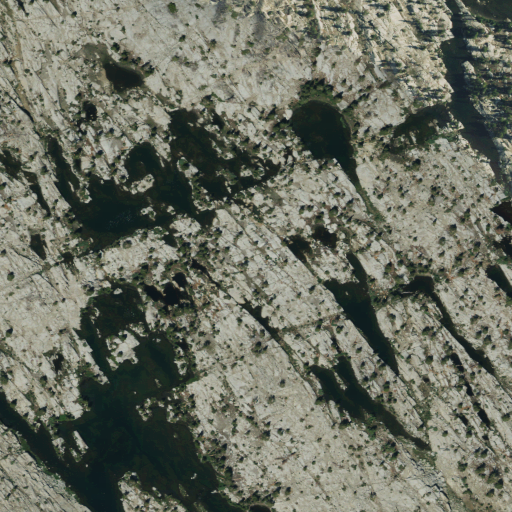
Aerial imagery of valley in California named Desolation Valley containing barren land, shrub, open water, and evergreen forest